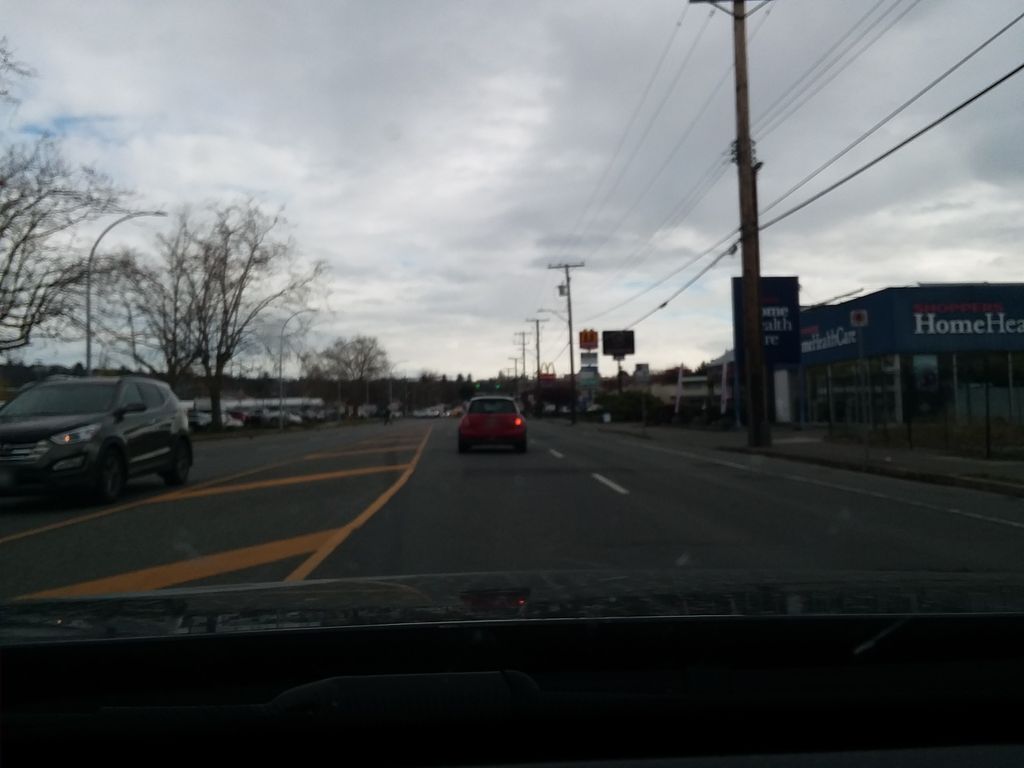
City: victoria